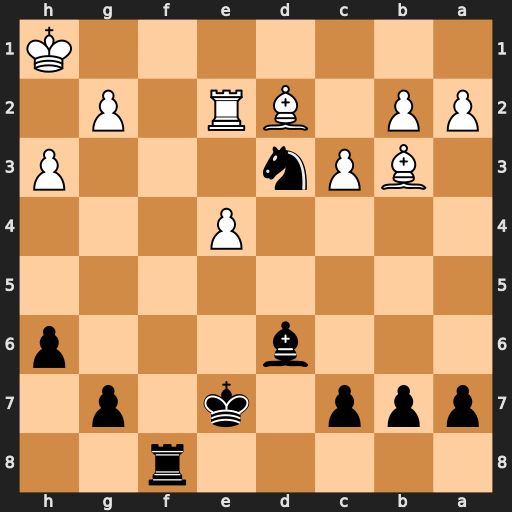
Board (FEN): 5r2/ppp1k1p1/3b3p/8/4P3/1BPn3P/PP1BR1P1/7K
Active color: b
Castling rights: -
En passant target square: -
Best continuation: Rf1#